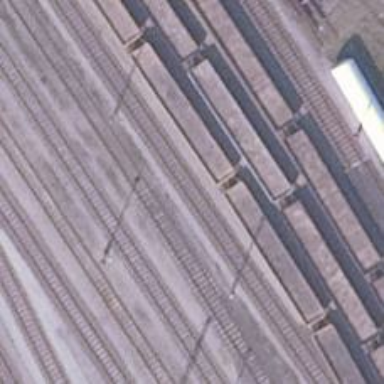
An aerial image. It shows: Railway siding with rails.